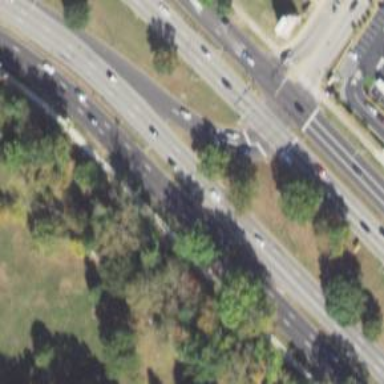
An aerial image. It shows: Trunk link highway with asphalt surface.